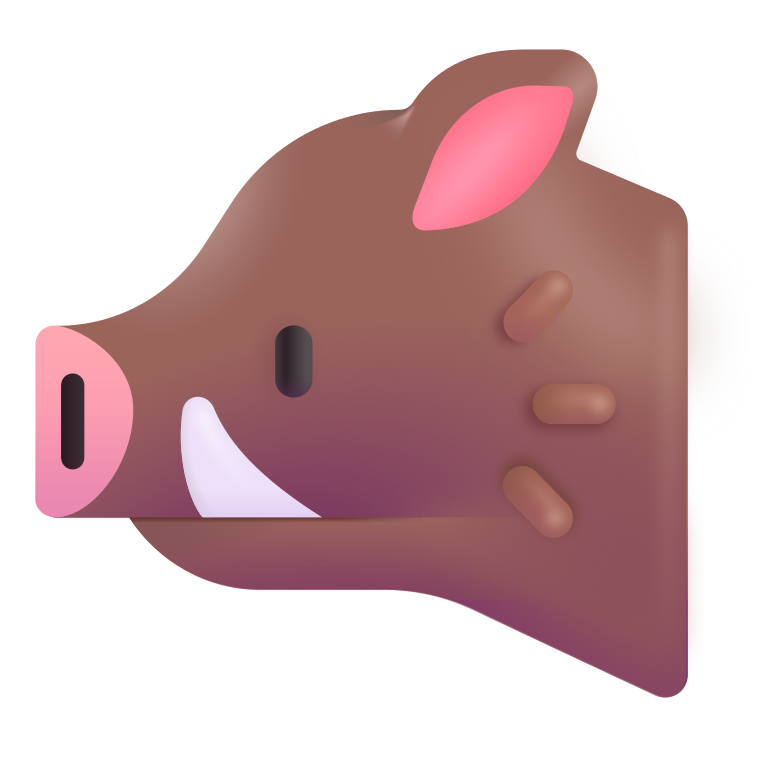
boar color